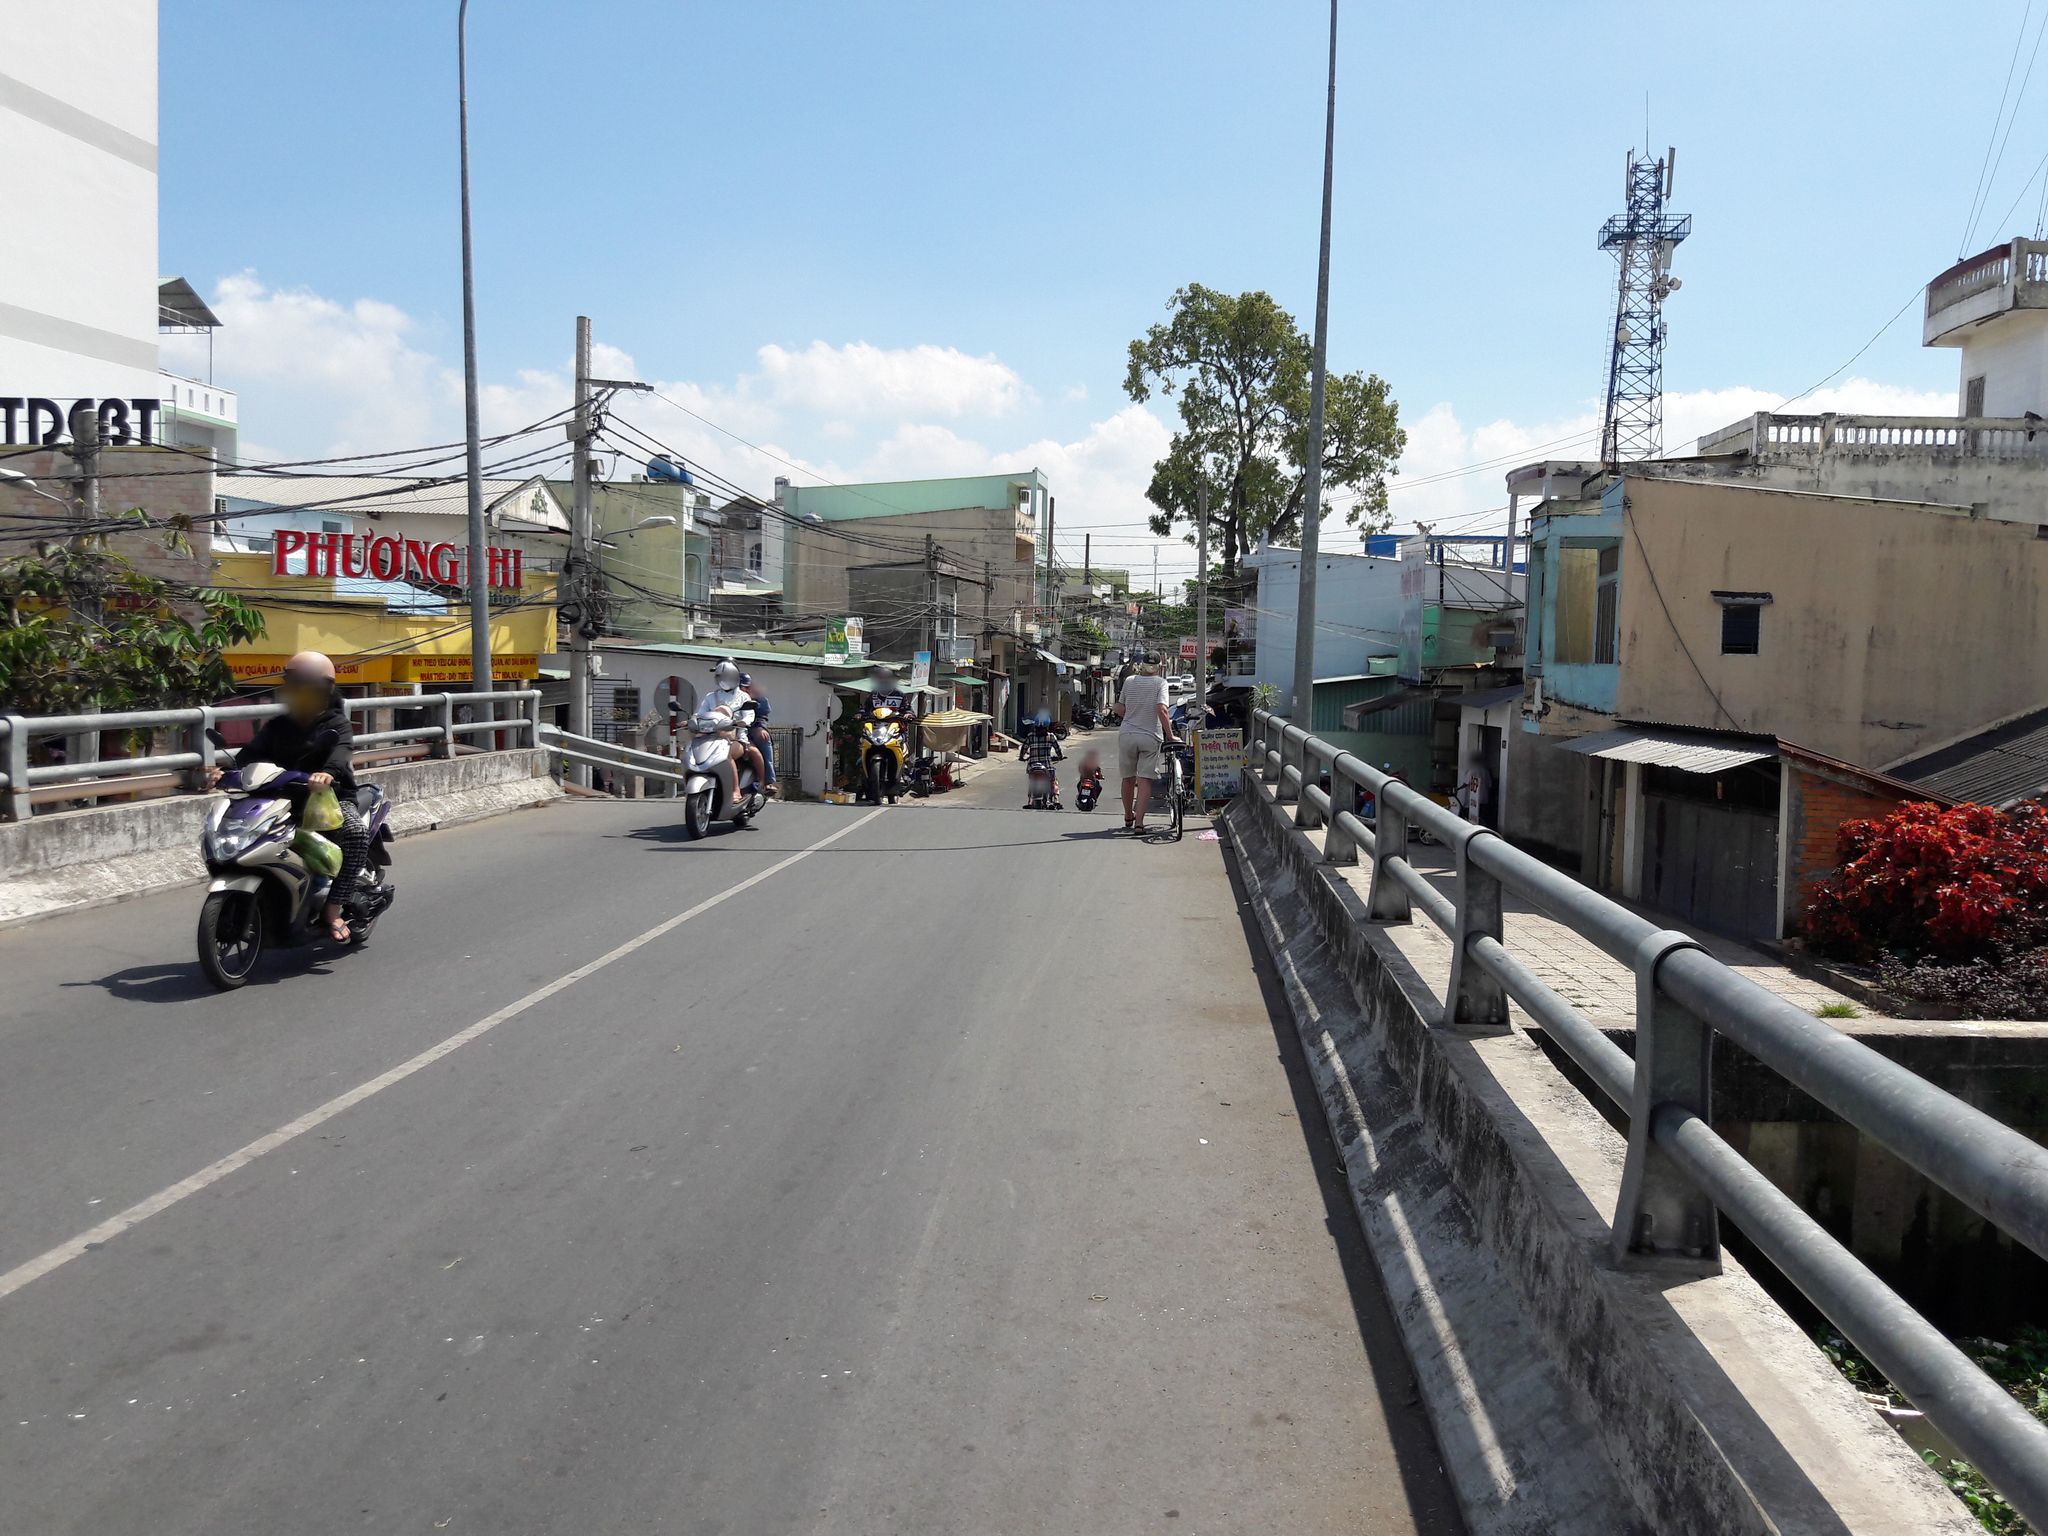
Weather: clear
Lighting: day
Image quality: good
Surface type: walking surface
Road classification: residential, tertiary
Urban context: urban centre
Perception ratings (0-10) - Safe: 2.3, Lively: 2.16, Beautiful: 1.97, Boring: 6.36, Depressing: 7.42, Wealthy: 1.06